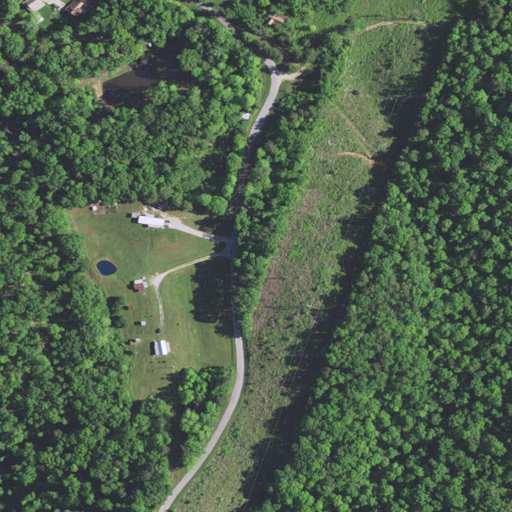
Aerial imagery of mountain in Kentucky named Brammer Hill Ridge containing deciduous forest, open development, pasture, mixed forest, and low intensity development